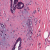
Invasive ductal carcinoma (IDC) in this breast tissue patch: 0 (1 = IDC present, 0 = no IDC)